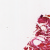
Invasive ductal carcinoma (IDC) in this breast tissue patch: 0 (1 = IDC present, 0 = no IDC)